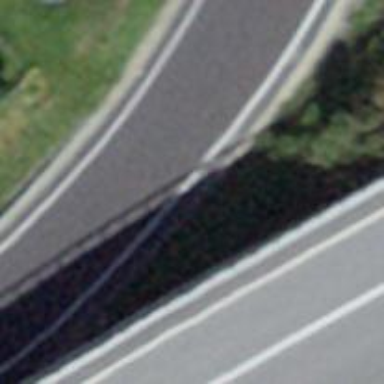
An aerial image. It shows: Primary link highway with asphalt surface.